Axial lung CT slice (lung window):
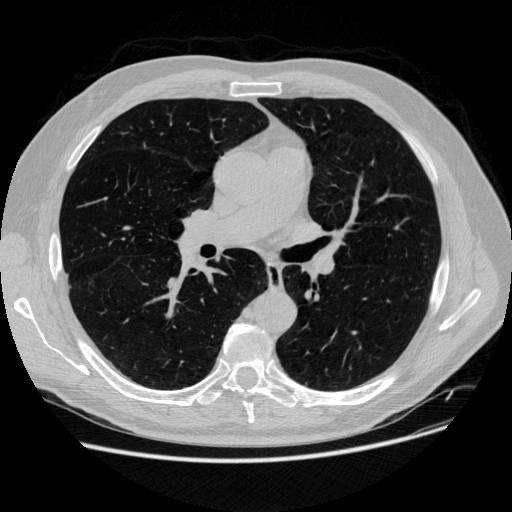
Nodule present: no